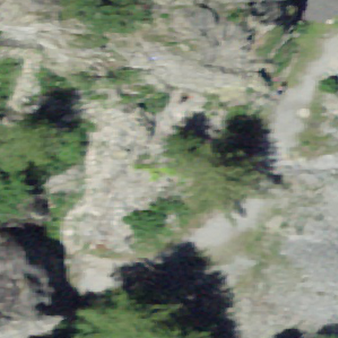
Label: other